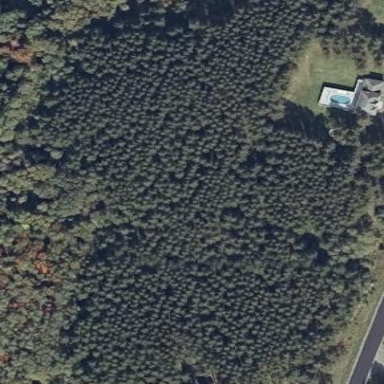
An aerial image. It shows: Coniferous forest area.